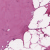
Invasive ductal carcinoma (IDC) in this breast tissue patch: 0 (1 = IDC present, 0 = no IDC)